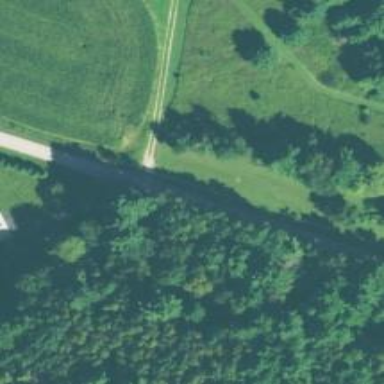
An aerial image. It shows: Unclassified road.